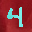
Label: 4